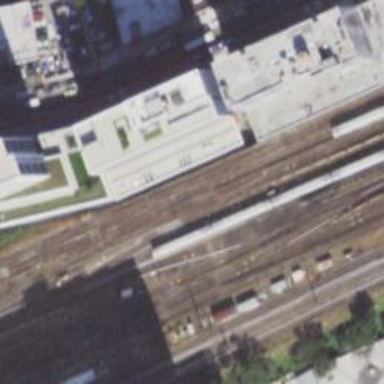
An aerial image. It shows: Electrified rail for trains.